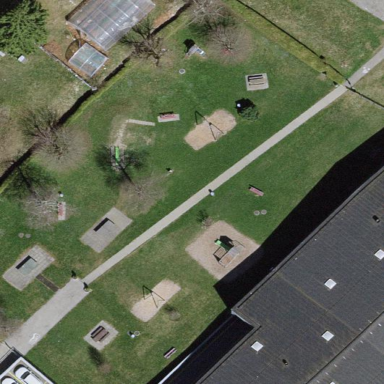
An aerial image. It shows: Park.